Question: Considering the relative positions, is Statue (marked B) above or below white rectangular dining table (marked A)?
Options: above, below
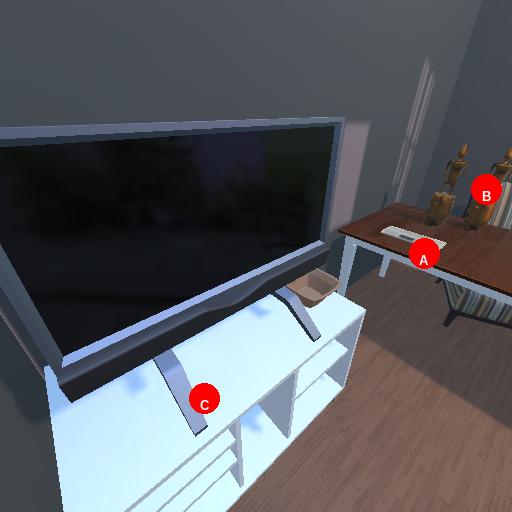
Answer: above